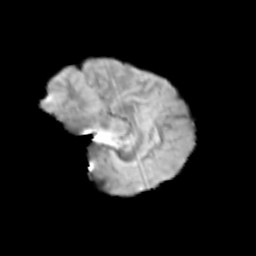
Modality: T2w
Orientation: sagittal
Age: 12
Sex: female
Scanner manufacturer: siemens
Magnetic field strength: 3 T
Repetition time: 3.8 s
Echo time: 0.07 s